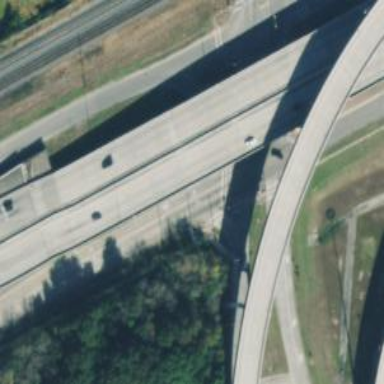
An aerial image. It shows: Trunk link highway.